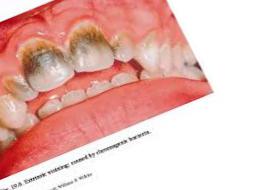
Condition: Tooth Discoloration